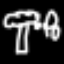
Label: palm tree